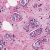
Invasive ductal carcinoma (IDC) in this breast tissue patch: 1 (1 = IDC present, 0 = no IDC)